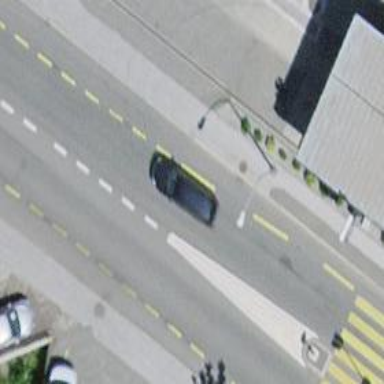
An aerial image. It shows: Primary road with asphalt surface and designated cycle lane.